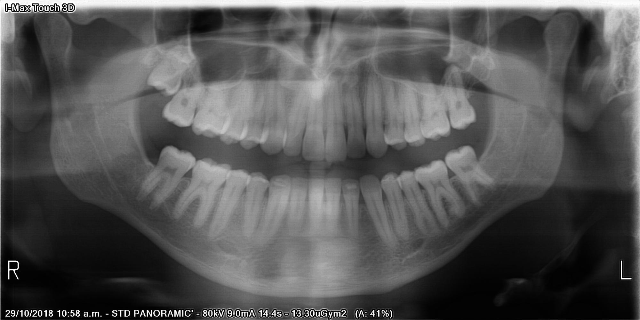
adult